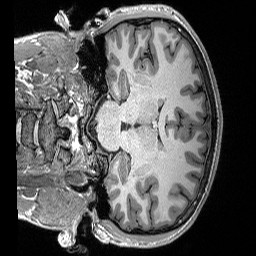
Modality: T1w
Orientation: coronal
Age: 27
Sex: male
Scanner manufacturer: siemens
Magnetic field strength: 3 T
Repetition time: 2.3 s
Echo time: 0.00298 s